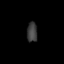
Tissue: lung
Cell type: T cells
Senescence score: 0.1921
Nuclear area (px): 199
Mean DAPI intensity: 61.106